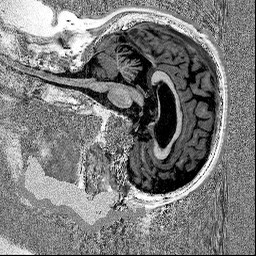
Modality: UNIT1
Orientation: sagittal
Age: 76
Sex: female
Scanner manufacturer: siemens
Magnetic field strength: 3 T
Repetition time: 5 s
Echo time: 0.00298 s